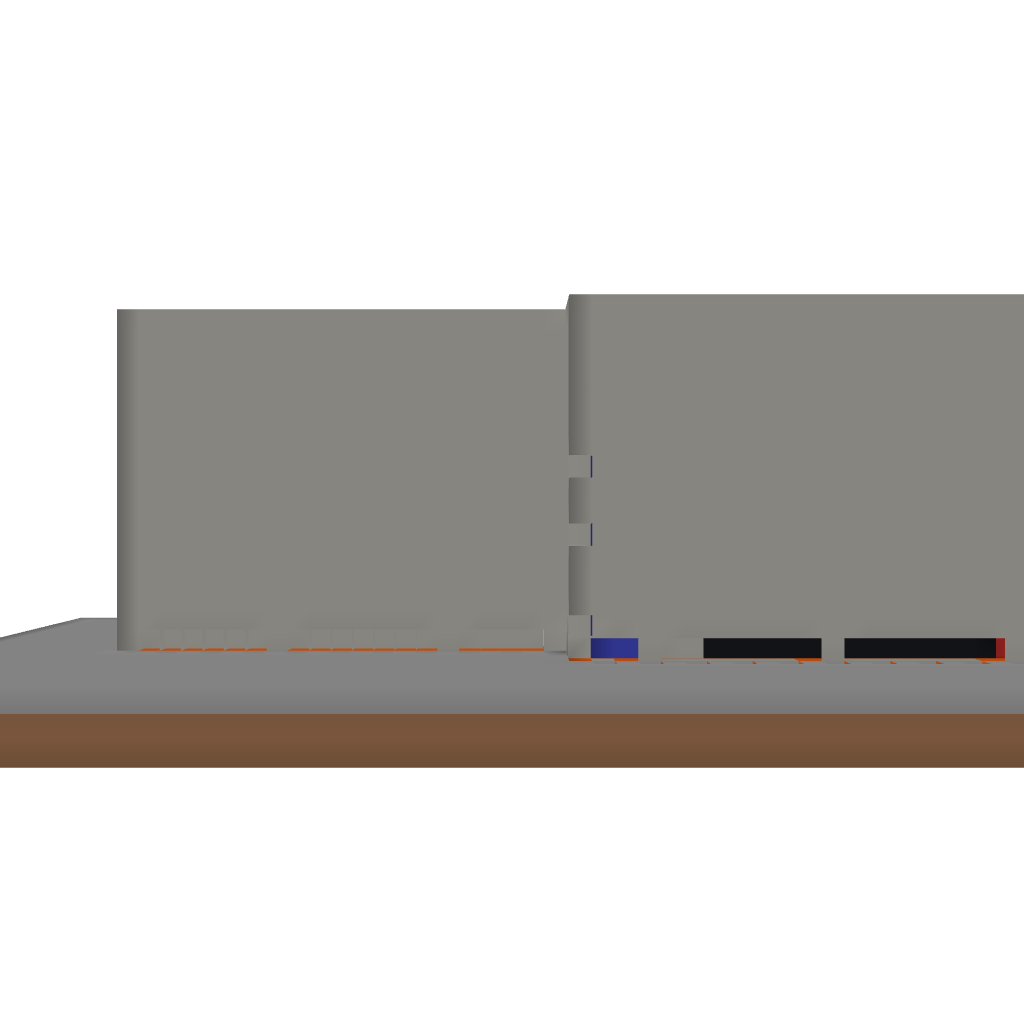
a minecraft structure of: MyPVP